Question: We have an old Windows 2000 Server that is going to be shut off soon.
Before we can do that, I need to get some applications from it to our new Windows 2008 R2 Server.
The project predates me, and there is no solution folder for it. Moreover, it is written in VB, which is not one of my strengths.
The old project has a WebControls Client folder with several files contained in it:

The subfolders only have images in them.
Upon opening one of these *.htc files in a text editor, it appears they are javascript files.
Here is a snippet of the 'treeview.htc' file:
'''
<!----------------------------------------------------------------------
// Copyright (c) 2000-2003 Microsoft Corporation. All Rights Reserved.
//---------------------------------------------------------------------->
<public:component tagname=treeview literalcontent=true>
<public:attach event=oncontentready onevent="oncontentready()" />
<public:attach event=ondocumentready onevent="ondocumentready()" />
<public:attach event="onscroll" onevent="onScroll()" />
<public:event name="onexpand" id="_tvevtExpand" />
<public:event name="oncollapse" id="_tvevtCollapse" />
<public:event name="onselectedindexchange" id="_tvevtSelect" />
<public:event name="oncheck" id="_tvevtCheck" />
<public:event name="onfirequeuedevents" id="_tvevtFireQueuedEvents" />
<public:event name="onnodebound" id="_tvevtNodeBound" />
<public:event name="onnodetypesbound" id="_tvevtNodeTypesBound" />
<public:event name="onhover" id="_tvevtHover" />
<public:event name="onunhover" id="_tvevtUnhover" />
<public:property name="clickedNodeIndex" GET="getClickedNodeIndex" />
<public:property name="defaultStyle" id="_tvpropDefaultStyle" GET="getDefaultStyle" PUT="setDefaultStyle" />
<public:property name="hoverStyle" id="_tvpropHoverStyle" GET="getHoverStyle" PUT="setHoverStyle" />
<public:property name="selectedStyle" id="_tvpropSelectedStyle" GET="getSelectedStyle" PUT="setSelectedStyle" />
<public:property name="childType" id="_tvpropChildType" GET="getChildType" PUT="setChildType" />
<public:property name="imageUrl" id="_tvpropImageUrl" GET="getImageUrl" PUT="setImageUrl" />
<public:property name="expandedImageUrl" id="_tvpropExpandedImageUrl" GET="getExpandedImageUrl" PUT="setExpandedImageUrl" />
<public:property name="selectedImageUrl" id="_tvpropSelectedImageUrl" GET="getSelectedImageUrl" PUT="setSelectedImageUrl" />
<public:property name="target" id="_tvpropTarget" GET="getTarget" PUT="setTarget" />
<public:property name="treeNodeSrc" id="_tvpropTreeNodeSrc" GET="getTreeNodeSrc" PUT="setTreeNodeSrc" />
<public:property name="treeNodeXsltSrc" id="_tvpropTreeNodeXsltSrc" GET="getTreeNodeXsltSrc" PUT="setTreeNodeXsltSrc" />
<public:property name="selectExpands" id="_tvpropSelectExpands" GET="getSelectExpands" PUT="setSelectExpands" />
<public:property name="expandLevel" id="_tvpropExpandLevel" GET="getExpandLevel" PUT="setExpandLevel" />
<public:property name="autoSelect" id="_tvpropAutoSelect" GET="getAutoSelect" PUT="setAutoSelect" />
<public:property name="treeNodeTypeSrc" id="_tvpropTreeNodeTypeSrc" GET="getTreeNodeTypeSrc" PUT="setTreeNodeTypeSrc" />
<public:property name="showLines" id="_tvpropShowLines" GET="getShowLines" PUT="setShowLines" />
<public:property name="showPlus" id="_tvpropShowPlus" GET="getShowPlus" PUT="setShowPlus" />
<public:property name="showToolTip" id="_tvpropShowToolTip" GET="getShowToolTip" PUT="setShowToolTip" />
<public:property name="indent" id="_tvpropIndent" GET="getIndent" PUT="setIndent" />
<public:property name="selectedNodeIndex" id="_tvpropSelectedNodeIndex" GET="getSelectedNodeIndex" PUT="setSelectedNodeIndex" />
<public:property name="systemImagesPath" id="_tvpropSystemImagesPath" GET="getSystemImagesPath" PUT="setSystemImagesPath" />
<public:method name="queueEvent" />
<public:method name="getTreeNode" />
<public:method name="addAt" />
<public:method name="createTreeNode" />
<public:method name="getTreeNodeType" />
<public:method name="createTreeNodeType" />
<public:method name="addTreeNodeType" />
<public:method name="add" />
<public:method name="databind" />
<public:method name="databindTypes" />
<public:method name="getChildren" />
</public:component>
<script language=javascript>
var contentNode;
var treeviewNode;
var g_typesNode;
var g_styles;
var g_event;
var g_timer = -1;
var g_nodeClicked = null;
var g_strQueuedEvents = "";
var g_bInteractive = false;
var g_numStop = 0;
var g_selectedNodeBeforeDelay = "";
var g_bFocus = false;
var g_bCreated = false;
var g_typeIsland = null;
var g_bNodesReady = false;
var g_bTypesReady = false;
var g_bMouseDown = false;
var g_pendingBinds = new Array(0);
var g_pendingSyncBinds = new Array(0);
var g_bindTimer = -1;
var g_bLock = false;
var g_bInTypesBoundEvent = false;
var L_strMSXMLError_Text = "Error creating MSXML object. Please make sure the MSXML library is installed on your computer.";
var L_strRetrievingNodes_Text = "Retrieving nodes...";
var L_strXMLError_Text = "Error loading XML file %s";
var L_strInvalidXML_Text = "Invalid XML in %s";
var L_strXSLTError_Text = " or unsupported XSLT in %s";
var L_fontSize_Text = "10pt";
var L_fontName_Text = "Times";
var L_strToolTip_Text = "Use +/- to expand/collapse";
// properties
var prop_defaultStyle = null;
var prop_hoverStyle = null;
var prop_selectedStyle = null;
var prop_childType = null;
var prop_imageUrl = null;
var prop_expandedImageUrl = null;
var prop_selectedImageUrl = null;
var prop_target = null;
var prop_treeNodeSrc = null;
var prop_treeNodeXsltSrc = null;
var prop_selectExpands = null;
var prop_expandLevel = -1;
var prop_autoSelect = false;
var prop_treeNodeTypeSrc = null;
var prop_showLines = true;
var prop_showPlus = true;
var prop_showToolTip = true;
var prop_indent = 19;
var prop_selectedNodeIndex = null;
var prop_systemImagesPath = null;
//
// QueueEvent()
//
// Queue an event for later posting to the server, when the
// _tvevtFireQueuedEvents event fires.
//
function queueEvent(strEvent, strParams)
{
if (g_strQueuedEvents.length > 0)
g_strQueuedEvents += ";";
g_strQueuedEvents += (strEvent + "," + strParams);
setHiddenHelperValue();
}
function getQueuedEvents()
{
return g_strQueuedEvents;
}
function fireQueuedEvents()
{
if (g_strQueuedEvents != "")
{
if (getAttribute("onfirequeuedevents") != null)
{
if (g_timer != -1)
{
// force pending autoSelect to trigger
window.clearTimeout(g_timer);
autoSelect();
}
else
{
g_bInteractive = false;
g_numStop = 0;
_tvevtFireQueuedEvents.fire();
}
}
}
}
'''
None of these filenames, however, resemble the controls I am missing:
- - - - -
A search of these terms appears to reveal that they are a part of the <URL> on that page, however, appears to no longer exist.
Does anyone have any good suggestions on how to get a running application from an old server to a newer server when the code isn't all there?
Is there something that replaced WebControls? I can only guess Microsoft discontinued it because of an issue.
I have put off asking this question for a long time because I keep thinking the solution must be out here on the Internet somewhere, but I just can't seem to find it.
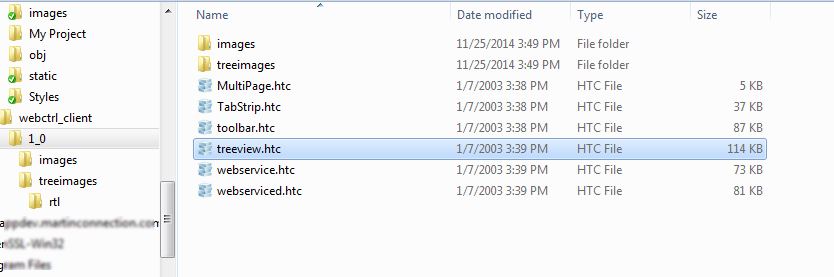
Answer: So, I still don't know where any of these missing controls come from, but I was able to copy and paste versions from the project's BIN folder on the old server.
For now, that seems to be my solution.